Interaction volume radius: 5 \u00c5
Interaction volume height: 10 \u00c5
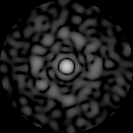
Disorder parameter: 0.7939